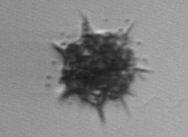
Label: Dictyocha